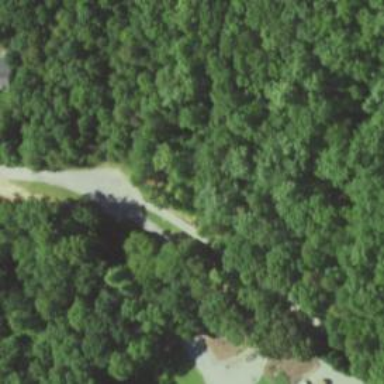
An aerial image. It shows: Culvert tunnel.